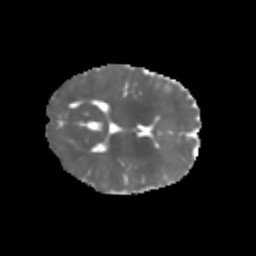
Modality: MD
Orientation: axial
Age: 6
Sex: female
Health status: healthy